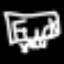
Label: airplane